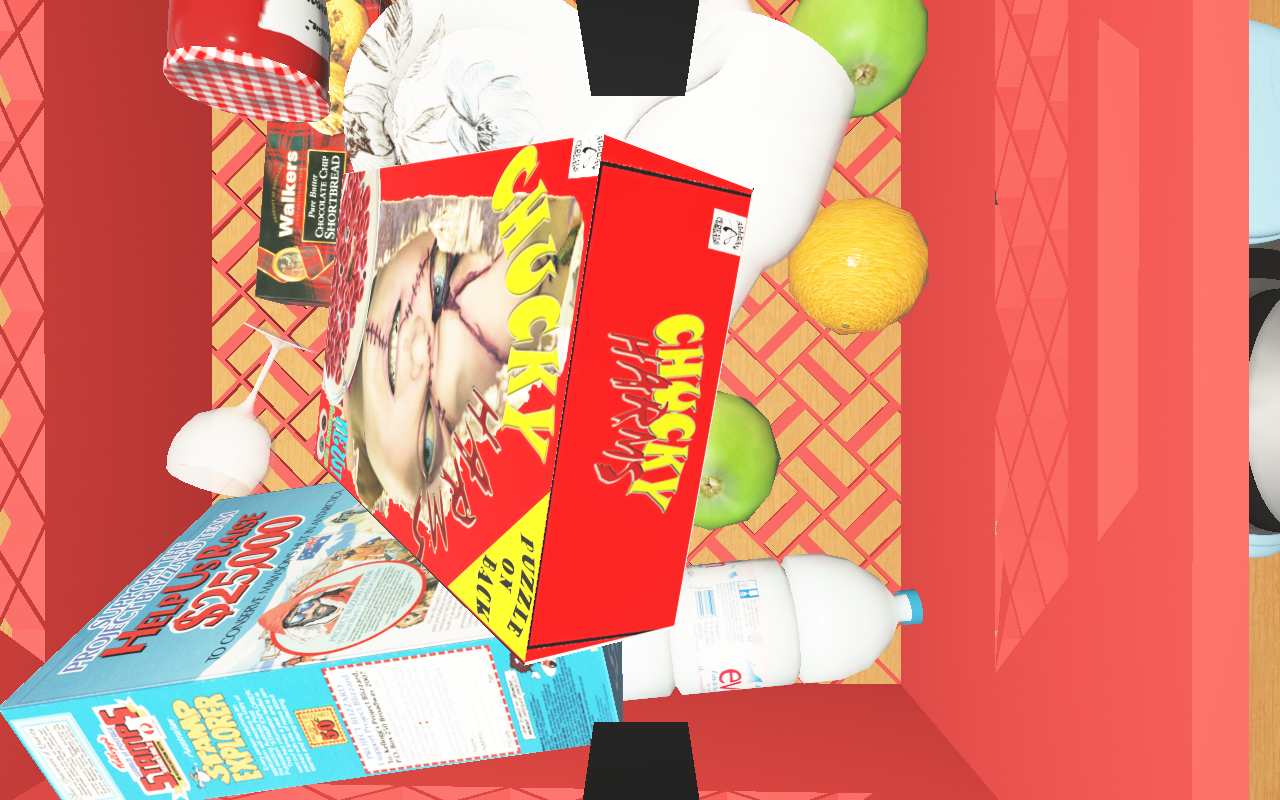
Objects in the scene:
carafe
apple
apple
orange
orange
plate
cereal box
cereal box